Question: I am new to R and I am having issues creating a new column with values derived from a specific set of instructions. My dataframe, called 'labdata_wide' looks like:

There are a total of 51 rows, one for each participant, and 5 columns ('participant', 'group', 'baseline', 'week 4', and 'week 8'). I would like to create another column called 'change' that after checking the participants 'group' (i.e. if participants is group A or B), then carries out 1 of 2 possible subtraction calculations.
I would like group A participants to have their values subtracted from their values AND for group B participants to have their values subtracted from their values.
> Group A -> - Group B -> -
The calculated values would all have to be in the same column. Would it be possible to do this?
I've tried playing around with the 'dplyr' package, specifically the mutate function but I have not been able to figure out how to approach the problem.
The code that I have tried is:
'''
labdata_wide %>% group_by(group) %>% mutate(change = week 4[group == 'A'] - baseline[group == 'A'])
'''
But I get the error code:
'''
Error: Column "change" must be length 24 (the group size) or one, not 0
'''
The stranger issue is that even though I specified what group (i.e. A), I believe it is using group B values because in my df there are 27 group A members and 24 group B members.
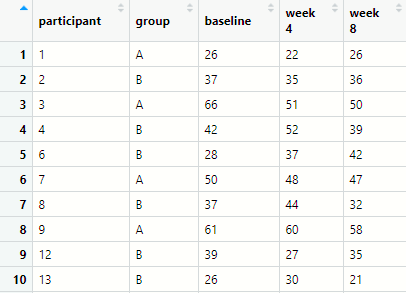
Answer: Might be this approach meet your goal. I have not tested it yet as I don't have the data.
'''
library(dplyr)
labdata_wide %>%
mutate(change = case_when(
group == "A" ~ 'week 4' - baseline,
group == "B" ~ 'week 8' - 'week 4',
TRUE ~ other value/calculation ) )
# or if only group A & B, simply
labdata_wide %>%
mutate(change = case_when(
group == "A" ~ 'week 4' - baseline,
group == "B" ~ 'week 8' - 'week 4'))
'''
PS. You might want to change your columns name with the proper naming (eg. without space)